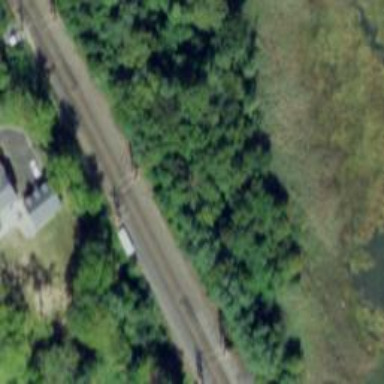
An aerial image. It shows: Railway crossover.